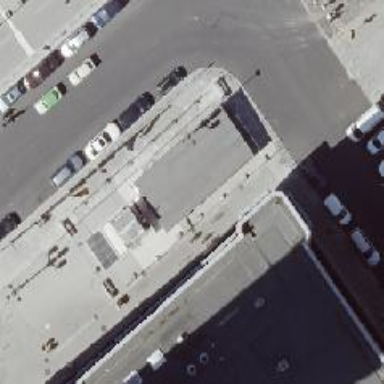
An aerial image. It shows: Subway entrance.